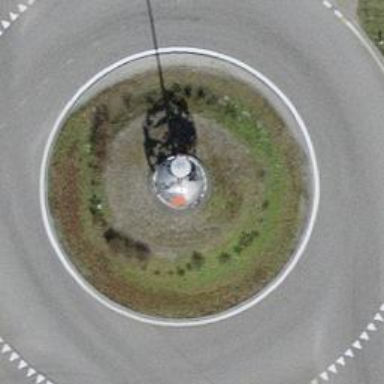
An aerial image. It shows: Primary highway with asphalt surface leading to roundabout.